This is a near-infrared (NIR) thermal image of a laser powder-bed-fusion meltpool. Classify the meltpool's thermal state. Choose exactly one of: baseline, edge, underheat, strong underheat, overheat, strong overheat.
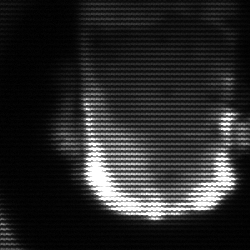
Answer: baseline